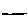
Label: line